Question: i'm trying to show a table of data that is coming from Firebase Firestore, i've already managed to put all data into a array, but when i try to show that content, the entire array shows up instead of the single items, see the image:

And heres my code:
'''
<template>
<v-simple-table>
<template v-slot:default>
<thead>
<tr>
<th class="text-left">
Name
</th>
<th class="text-left">
Calories
</th>
</tr>
</thead>
<tbody>
<tr
v-for="(item, index) in result"
v-bind:key="index"
>
<td>{{ result }}</td>
</tr>
</tbody>
</template>
</v-simple-table>
</template>
'''
'''
<script>
import firebase from 'firebase'
import {db} from '../service/firebase'
export default {
data () {
return {
userName: null,
result: [],
name: null,
email: null,
userMail: null,
telefone: null,
userPhone: null,
userAccept: null,
}
},
async created() {
var userData = []
await db.collection("users").get().then((querySnapshot) => {
querySnapshot.forEach((doc) => {
console.log('${doc.id} => ${doc.data()}');
userData.push(doc.data())
});
});
this.result = userData.map(a => a.name)
console.log(result)
}
}
</script>
'''
How do i show a table of single items of the array instead of a table of arrays?
Thank you in advance!
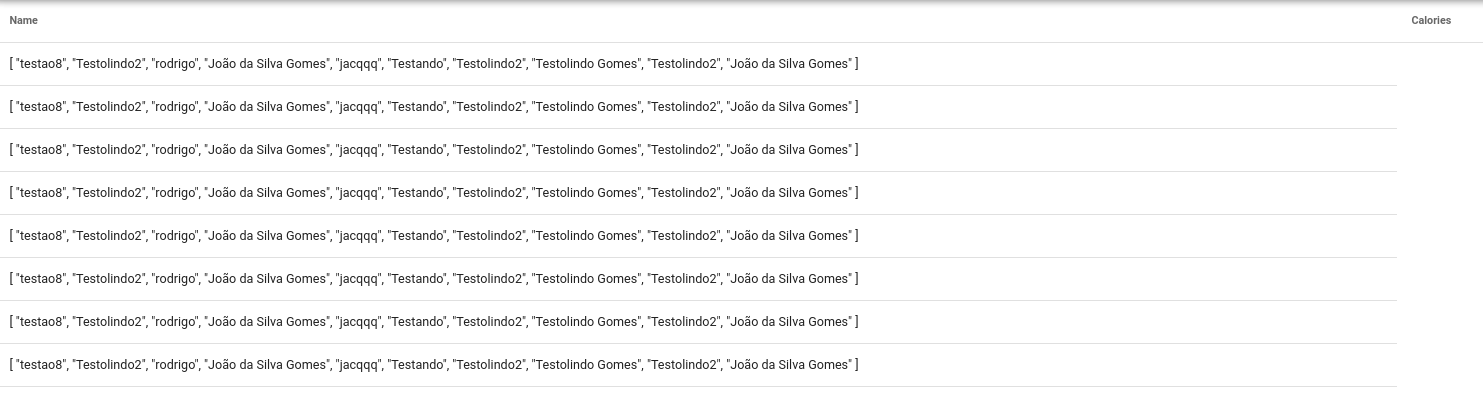
Answer: You're printing the whole content using '{{result}}', the right syntax is the following :
'''
<tr v-for="(item, index) in result" v-bind:key="index" >
<td v-for="(record,i) in item" :key="i">{{ record }}</td>
</tr>
'''